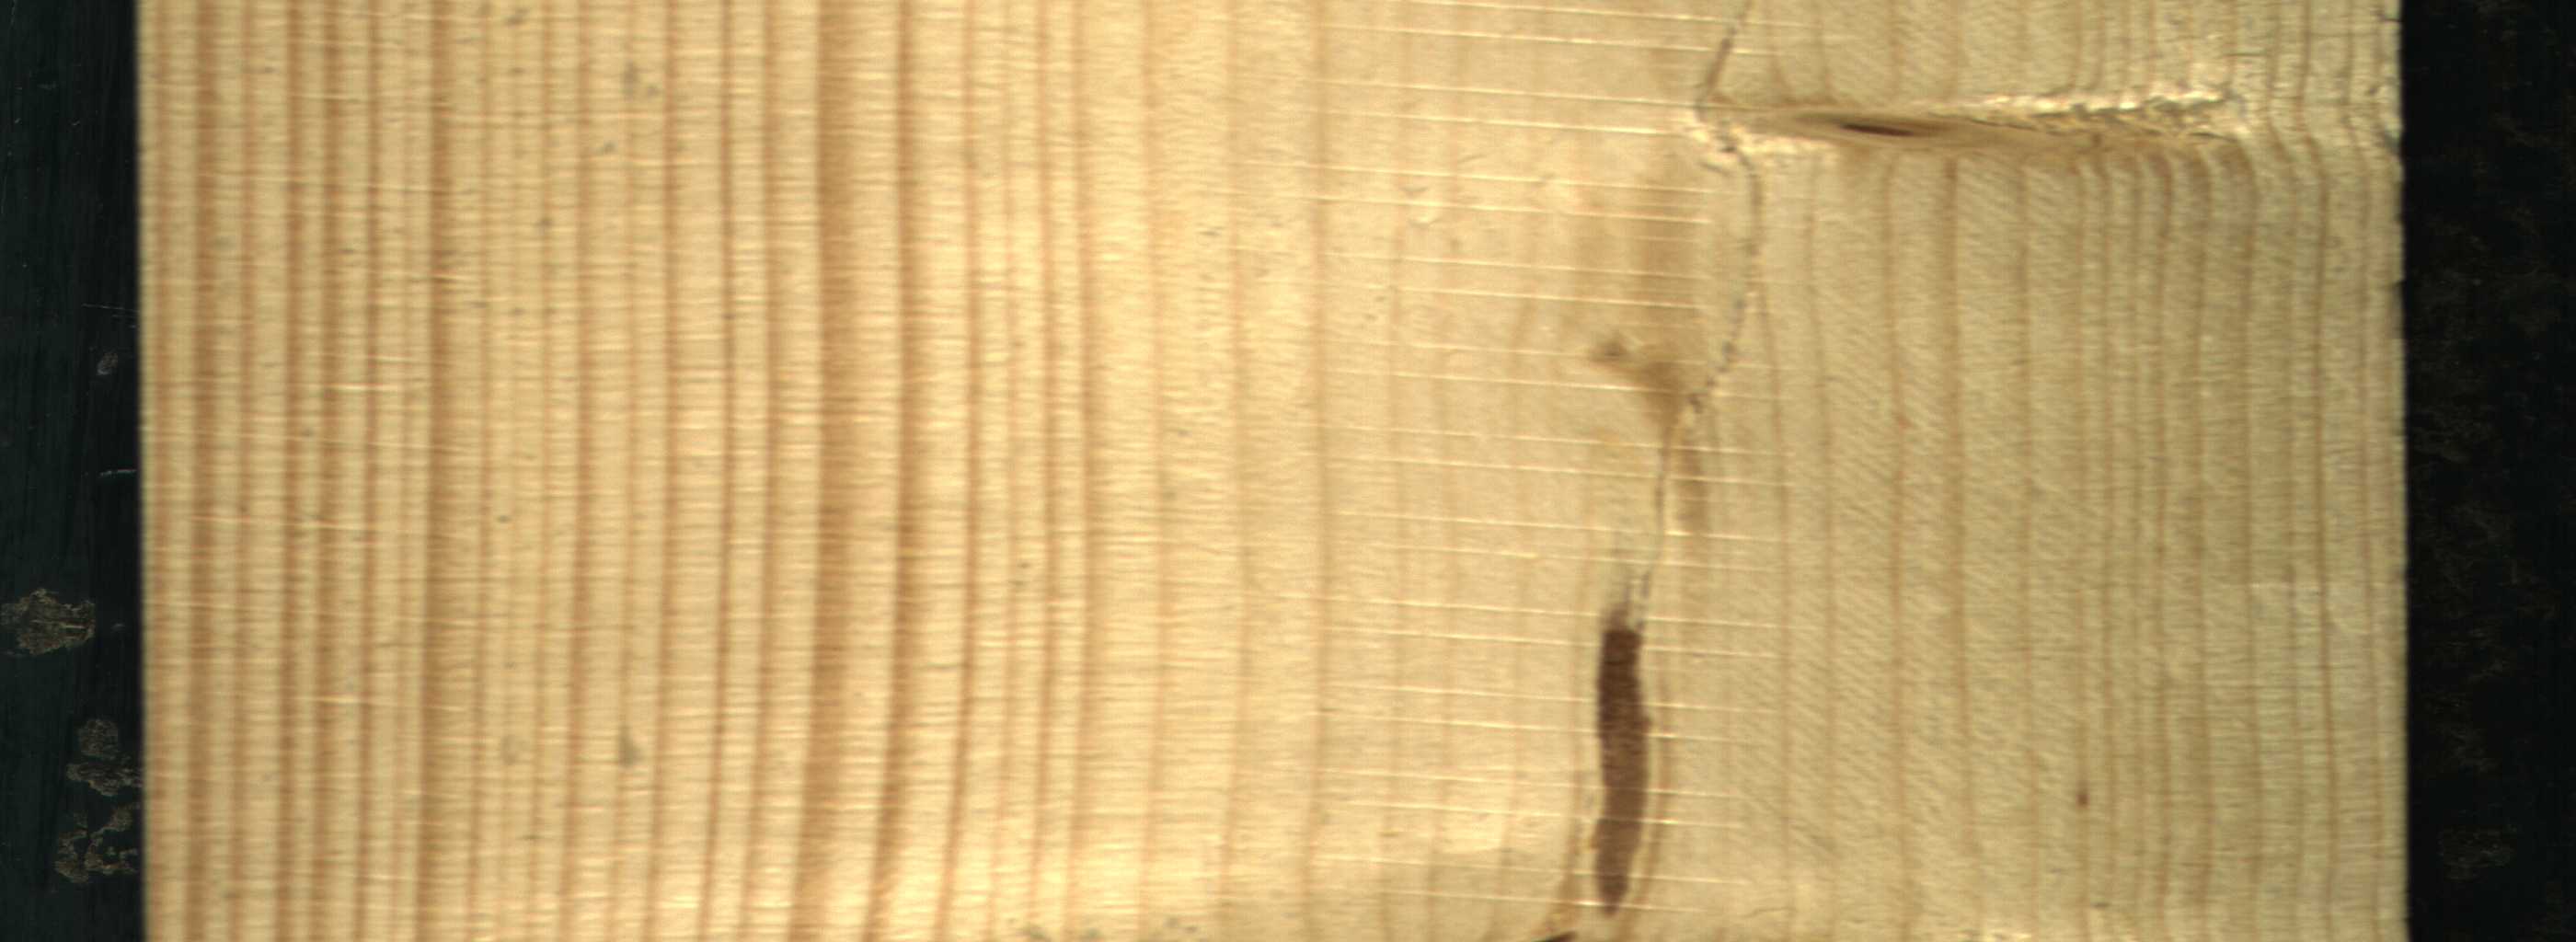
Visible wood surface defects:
Marrow
Live_Knot